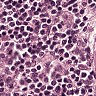
Metastatic tissue present: no